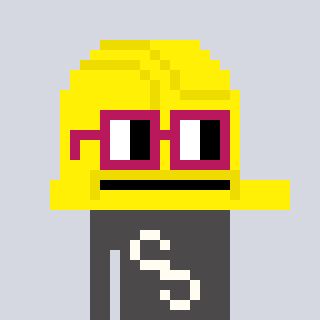
a pixel art character with square dark red glasses, a construction helmet-shaped head and a grayscale-colored body on a cool background